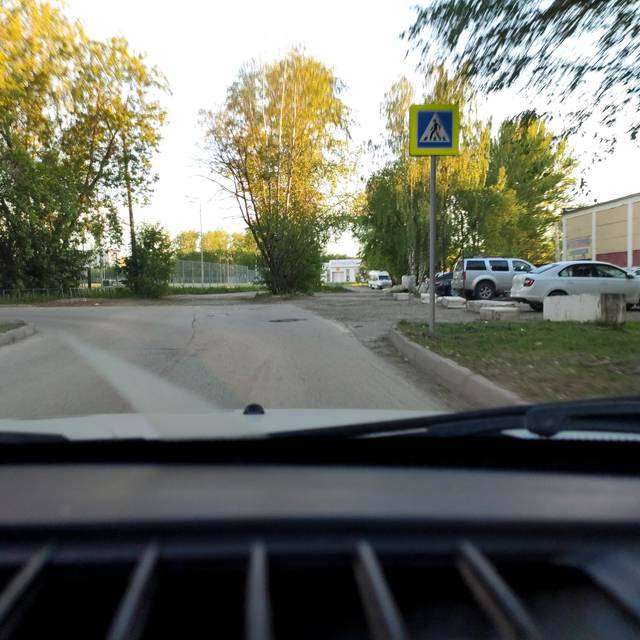
Region: Russia
Coordinates: 58.005, 56.294